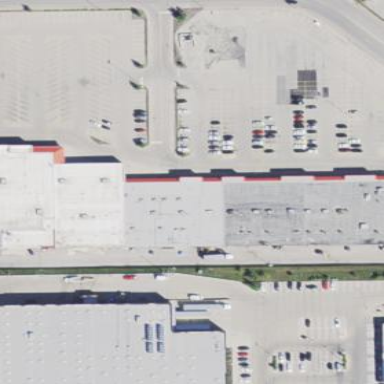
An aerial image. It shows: Retail building.